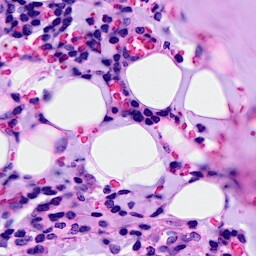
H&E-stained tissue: Breast